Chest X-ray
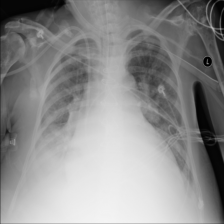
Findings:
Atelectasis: positive
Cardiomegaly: negative
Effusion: positive
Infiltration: positive
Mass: negative
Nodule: negative
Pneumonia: negative
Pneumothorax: negative
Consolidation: negative
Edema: negative
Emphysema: negative
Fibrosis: negative
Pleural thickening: negative
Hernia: negative